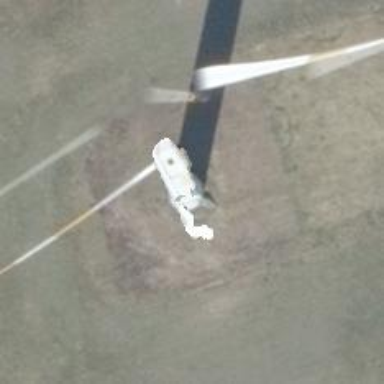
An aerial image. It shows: Wind power generator utilizing wind turbines.